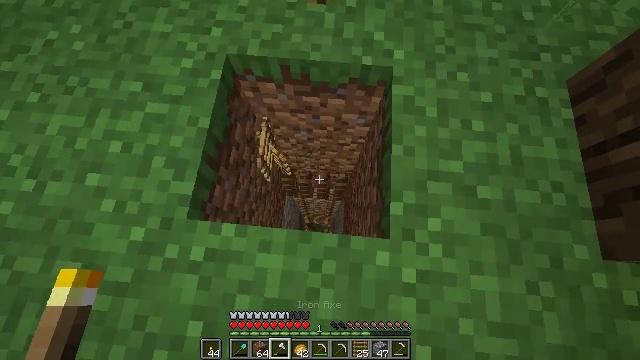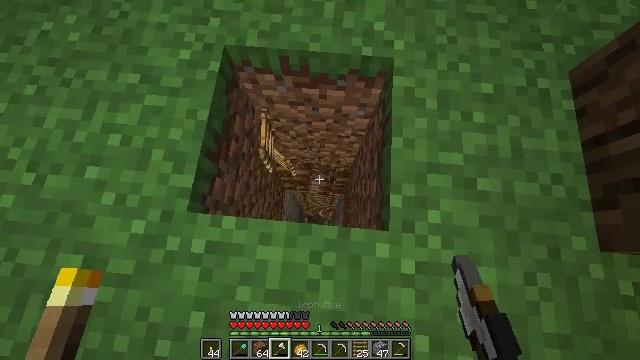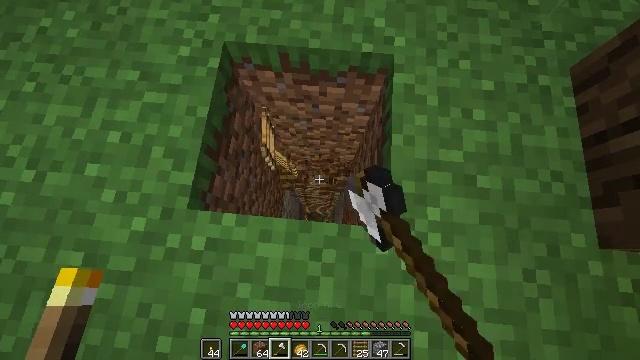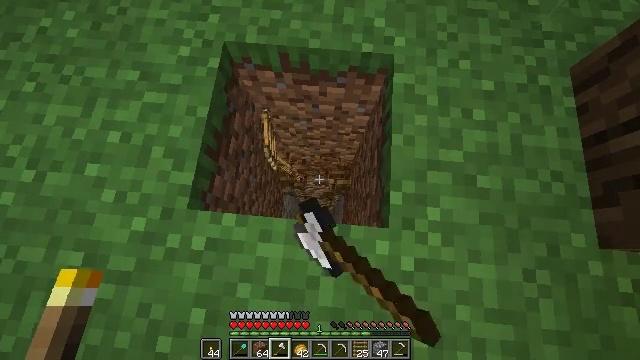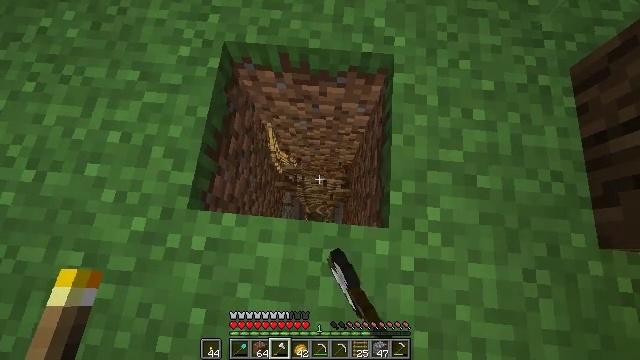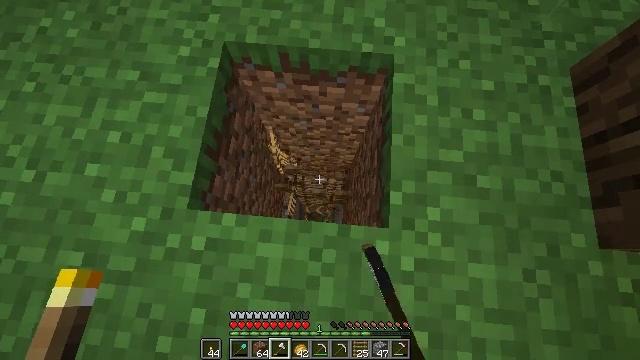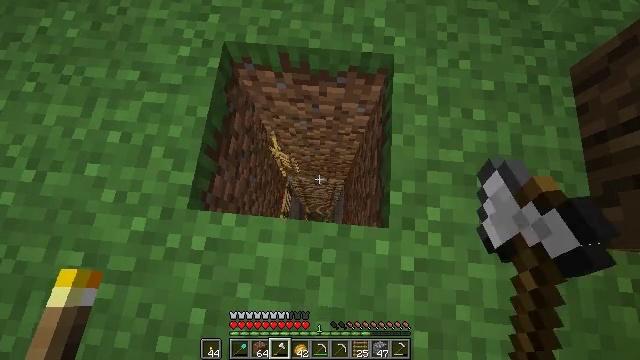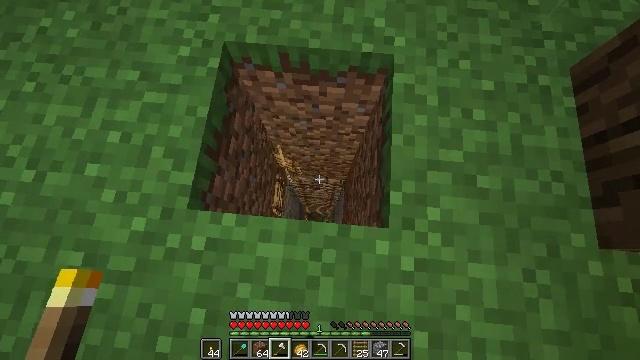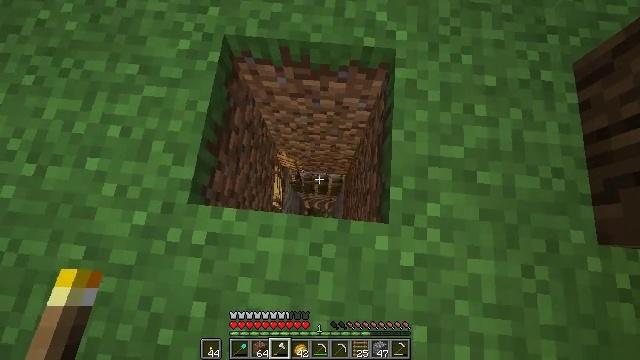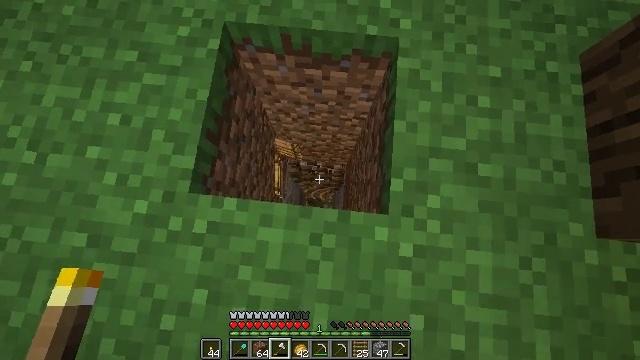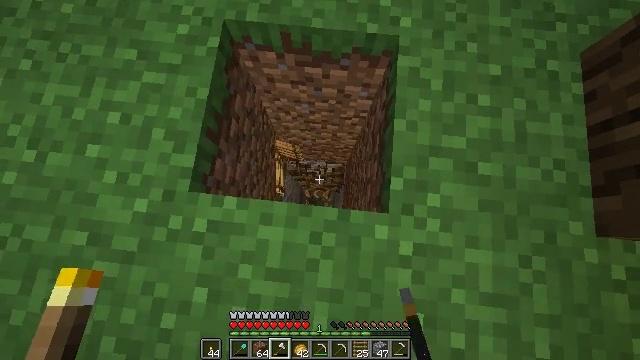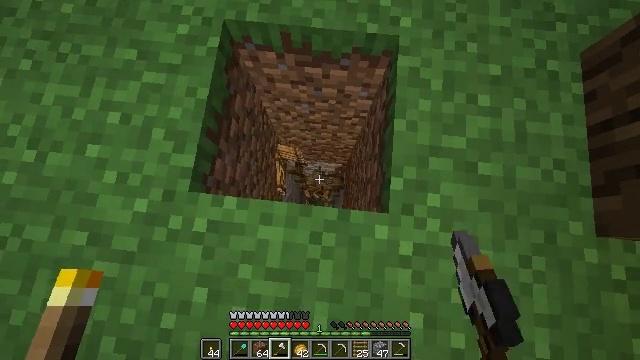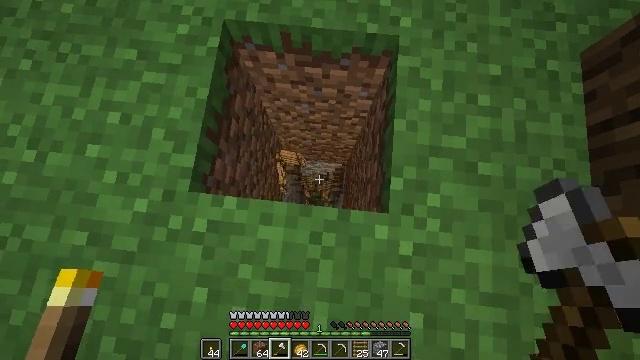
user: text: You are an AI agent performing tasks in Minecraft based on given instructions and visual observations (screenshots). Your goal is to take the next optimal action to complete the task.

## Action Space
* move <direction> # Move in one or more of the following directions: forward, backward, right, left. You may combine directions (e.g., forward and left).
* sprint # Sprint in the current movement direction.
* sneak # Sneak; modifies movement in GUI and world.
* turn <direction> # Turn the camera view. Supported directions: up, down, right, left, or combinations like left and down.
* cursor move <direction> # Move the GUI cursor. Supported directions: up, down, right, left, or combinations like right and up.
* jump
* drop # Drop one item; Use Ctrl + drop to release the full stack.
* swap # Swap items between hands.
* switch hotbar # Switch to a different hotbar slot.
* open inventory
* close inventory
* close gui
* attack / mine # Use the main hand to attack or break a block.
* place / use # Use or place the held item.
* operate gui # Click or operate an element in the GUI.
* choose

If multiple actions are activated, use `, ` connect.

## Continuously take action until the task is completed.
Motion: motion action
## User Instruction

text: Remove the ladder from its position.
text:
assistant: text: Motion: sneak, turn down, attack / mine
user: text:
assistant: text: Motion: sneak, attack / mine
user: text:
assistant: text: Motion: sneak, attack / mine
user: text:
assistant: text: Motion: sneak, attack / mine
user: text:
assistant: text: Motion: sneak, attack / mine
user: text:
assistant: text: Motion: sneak, attack / mine
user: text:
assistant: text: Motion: sneak, attack / mine
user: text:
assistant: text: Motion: sneak, turn down, attack / mine
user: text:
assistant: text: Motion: sneak, turn down, attack / mine
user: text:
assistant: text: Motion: sneak, attack / mine
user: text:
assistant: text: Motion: sneak, attack / mine
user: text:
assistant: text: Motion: sneak, attack / mine
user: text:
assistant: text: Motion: sneak, attack / mine